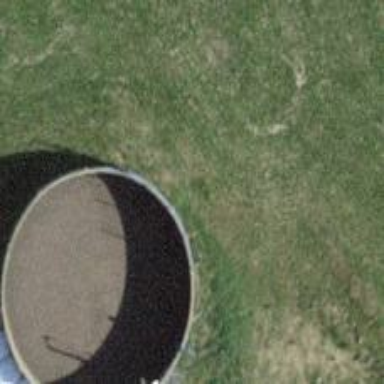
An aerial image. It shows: Storage tank with man-made structure.